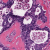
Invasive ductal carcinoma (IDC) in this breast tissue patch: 0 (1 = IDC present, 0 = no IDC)